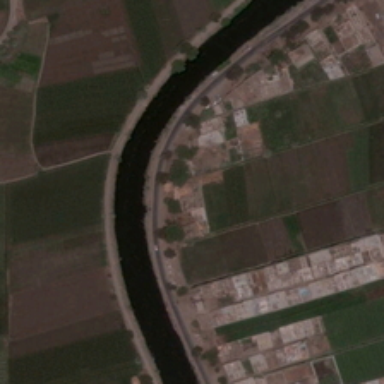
A crooked river flows through a large area .